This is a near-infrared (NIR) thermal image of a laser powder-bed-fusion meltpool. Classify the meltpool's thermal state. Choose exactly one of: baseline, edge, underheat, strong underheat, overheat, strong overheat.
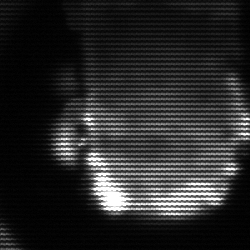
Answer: baseline